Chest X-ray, AP view. Patient: 19 years old, sex M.
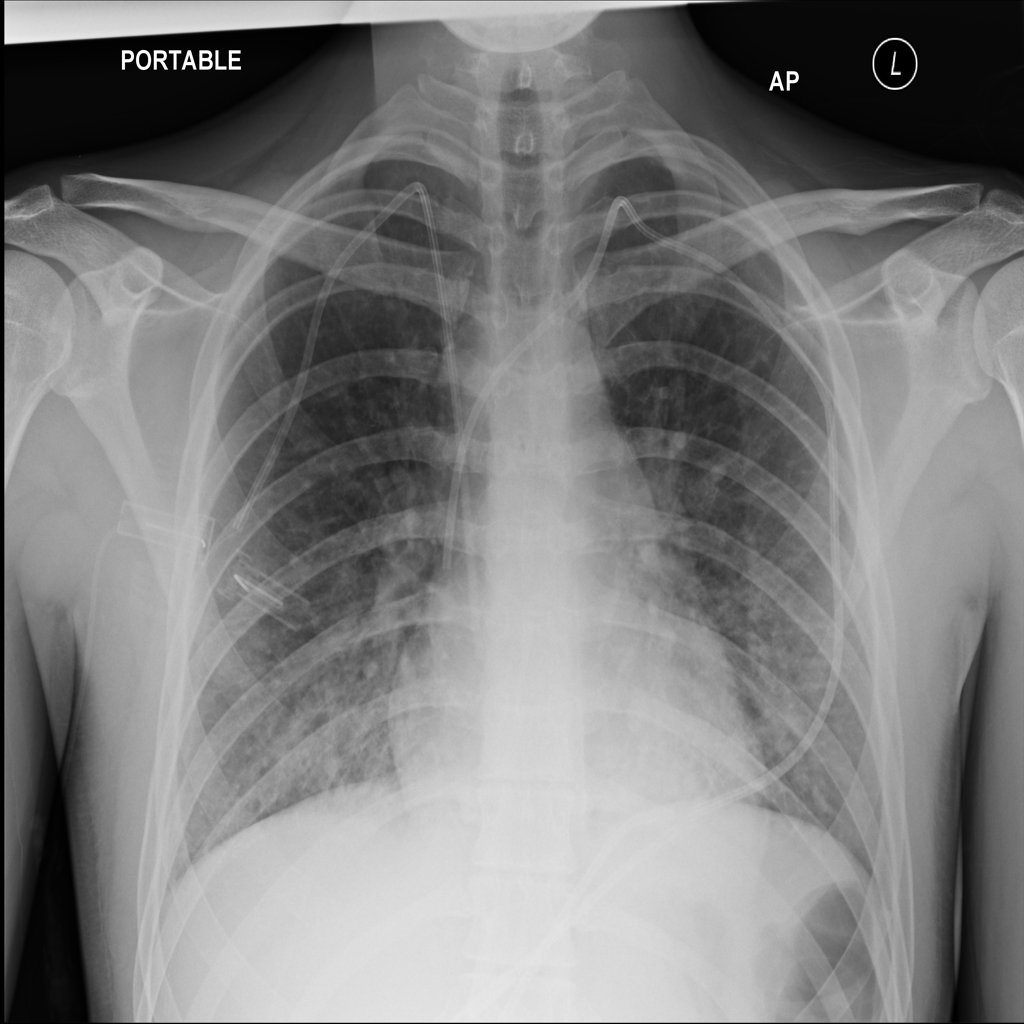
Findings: No Finding